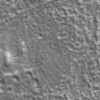
Label: not_dusty